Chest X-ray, PA view. Patient: 40 years old, sex F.
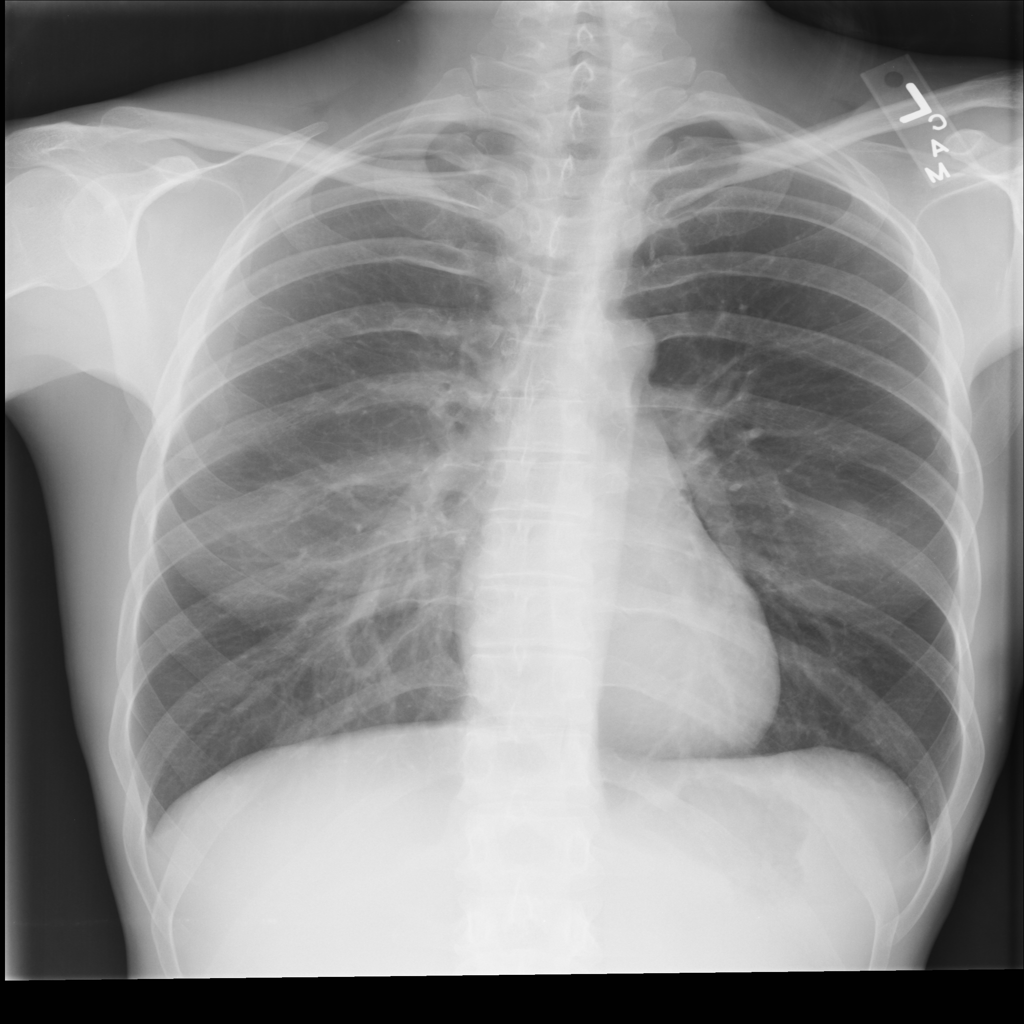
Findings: No Finding